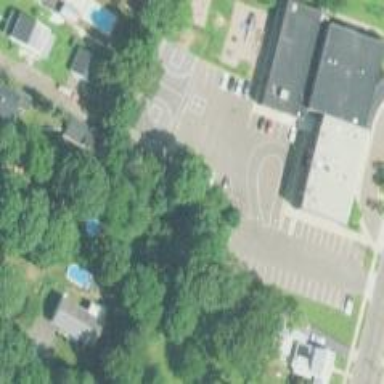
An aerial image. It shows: School.